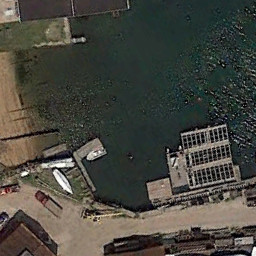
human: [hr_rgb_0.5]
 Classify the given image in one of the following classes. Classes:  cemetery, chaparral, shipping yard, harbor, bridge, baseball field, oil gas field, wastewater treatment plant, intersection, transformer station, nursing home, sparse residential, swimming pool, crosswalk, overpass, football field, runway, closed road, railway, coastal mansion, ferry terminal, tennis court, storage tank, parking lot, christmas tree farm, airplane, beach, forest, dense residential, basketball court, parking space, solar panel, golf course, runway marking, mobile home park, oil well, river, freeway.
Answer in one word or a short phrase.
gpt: ferry terminal